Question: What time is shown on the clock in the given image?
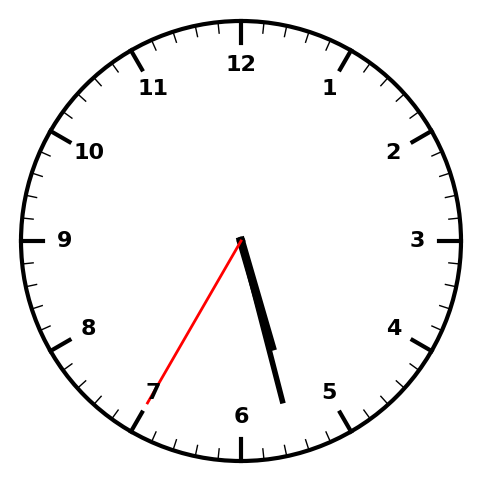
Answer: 05:27:35